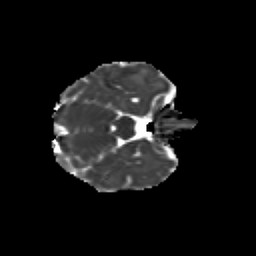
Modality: MD
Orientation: axial
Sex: female
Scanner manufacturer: siemens
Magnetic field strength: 3 T
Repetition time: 5 s
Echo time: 0.071 s